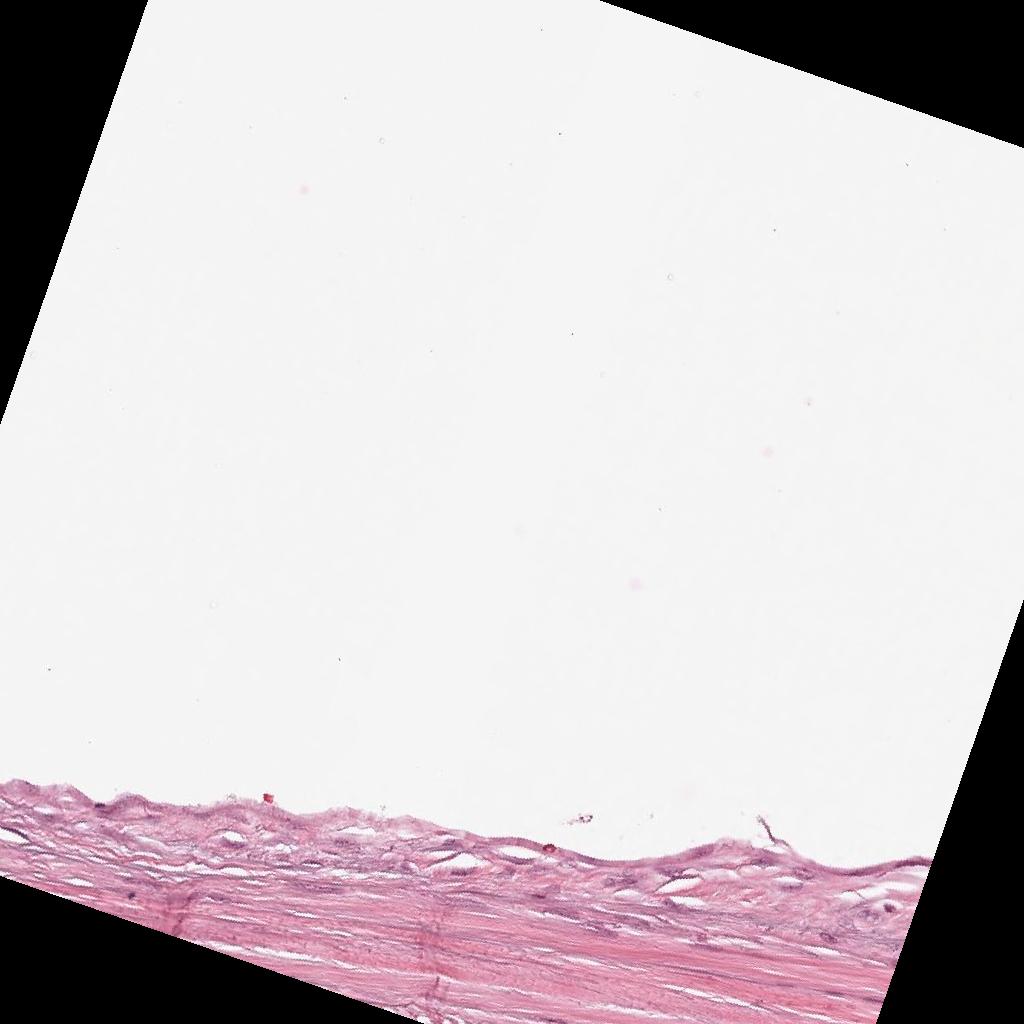
Label: Non-Tumor